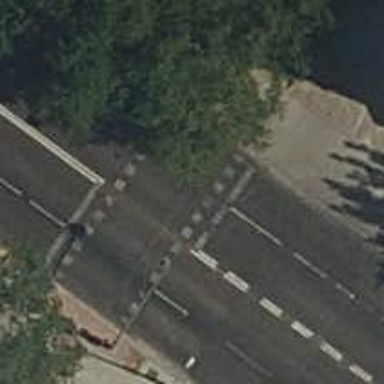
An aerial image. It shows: Road with traffic signals and zebra crossing with traffic signals.